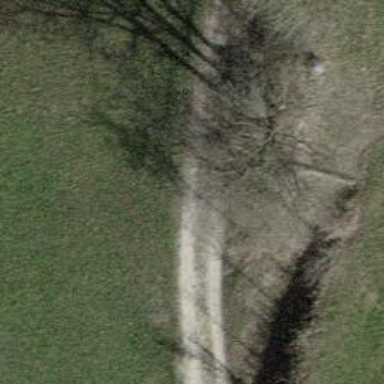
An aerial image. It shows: Track road with grade3 tracktype.